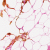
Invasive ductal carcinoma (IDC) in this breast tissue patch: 0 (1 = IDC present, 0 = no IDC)